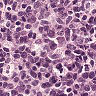
Metastatic tissue present: no